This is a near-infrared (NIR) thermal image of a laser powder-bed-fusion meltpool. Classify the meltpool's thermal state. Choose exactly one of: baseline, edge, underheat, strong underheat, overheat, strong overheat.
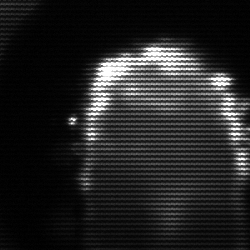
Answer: baseline